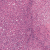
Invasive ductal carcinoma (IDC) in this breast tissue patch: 1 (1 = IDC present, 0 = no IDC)